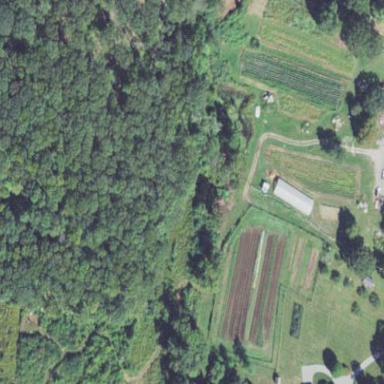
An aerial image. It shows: Farm.